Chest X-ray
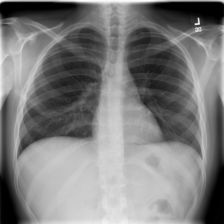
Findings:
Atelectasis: negative
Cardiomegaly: negative
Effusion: negative
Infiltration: negative
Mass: negative
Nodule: negative
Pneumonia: negative
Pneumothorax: negative
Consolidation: negative
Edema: negative
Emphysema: negative
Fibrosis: negative
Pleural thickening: negative
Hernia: negative